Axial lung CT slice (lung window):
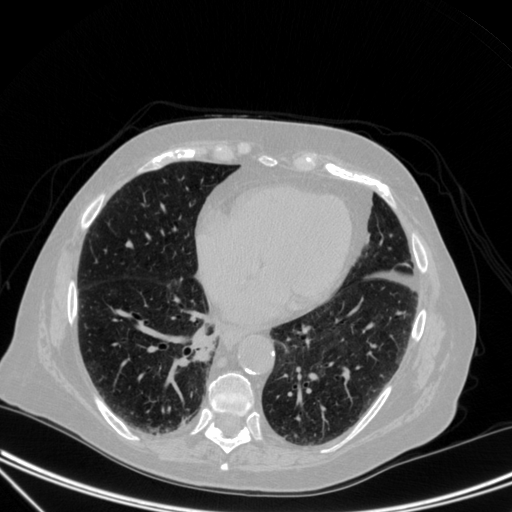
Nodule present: yes
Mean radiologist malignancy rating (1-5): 4